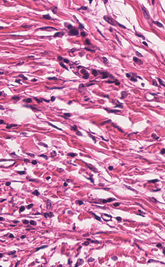
Tumor epithelial tissue: no
Tumor-associated stroma tissue: yes
Normal tissue: no